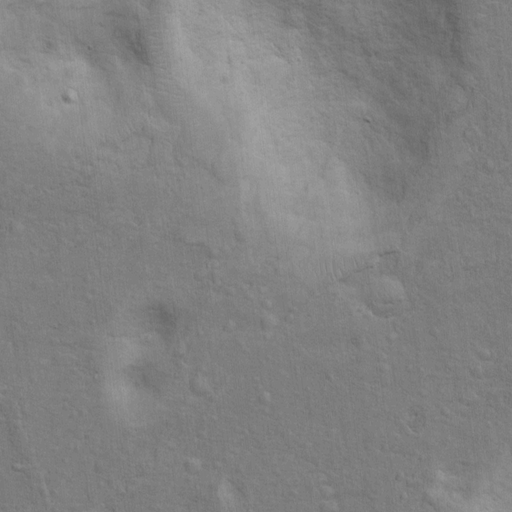
Objects detected: cone, cone, cone, cone